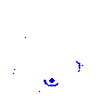
Particle: electron